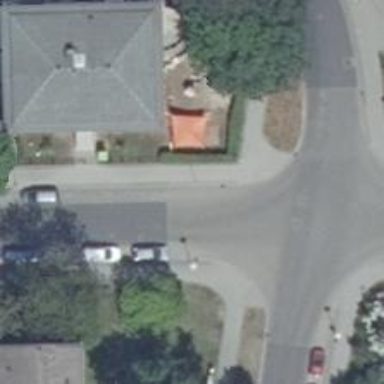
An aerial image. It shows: Residential road with asphalt surface. There is parallel parking on the left side of the street.